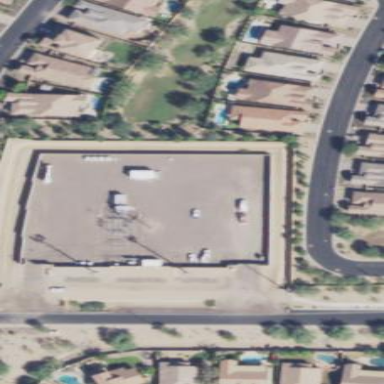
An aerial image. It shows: Outdoor power substation at the distribution level with surrounding wall barrier.